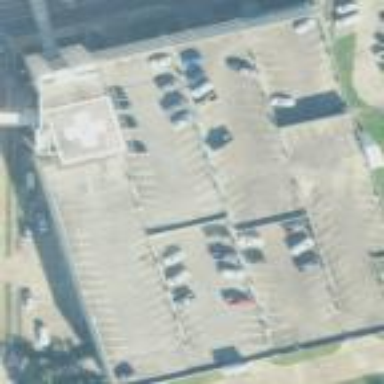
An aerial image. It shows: Multi-storey parking building.